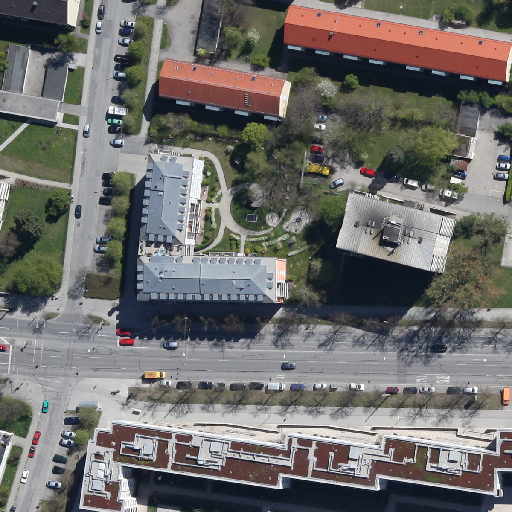
Referring expression: van